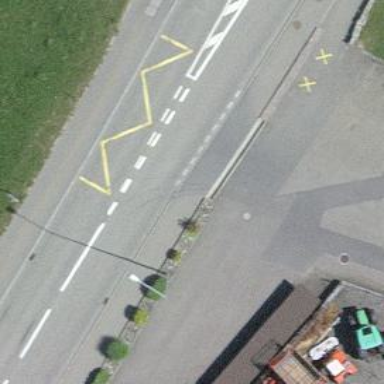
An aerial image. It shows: Public transport stop position.